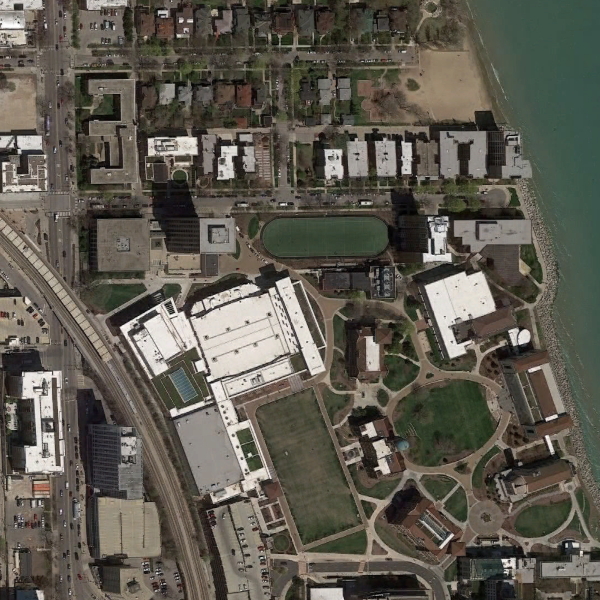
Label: School